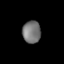
Tissue: lung
Cell type: Epithelial cells
Senescence score: 0.5661
Nuclear area (px): 398
Mean DAPI intensity: 117.452